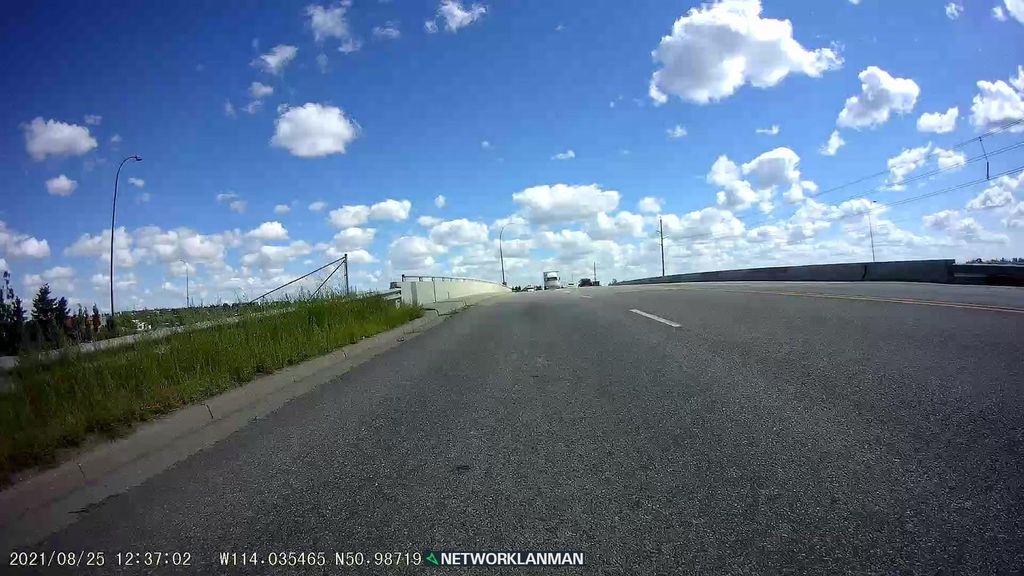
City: calgary